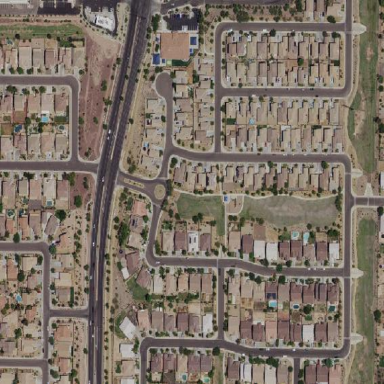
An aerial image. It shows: This residential area consists of single-family homes.